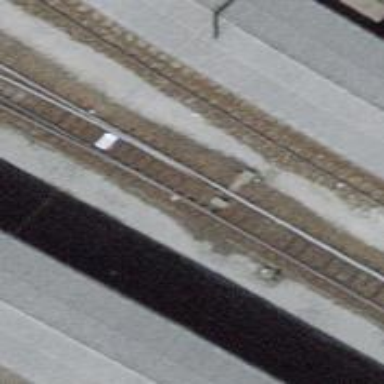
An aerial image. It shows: Single-track railway yard.